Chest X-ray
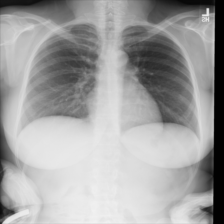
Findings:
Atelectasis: negative
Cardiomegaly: negative
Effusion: negative
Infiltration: negative
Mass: negative
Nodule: negative
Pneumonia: negative
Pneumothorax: negative
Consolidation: negative
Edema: negative
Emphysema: negative
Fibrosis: negative
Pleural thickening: negative
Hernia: negative